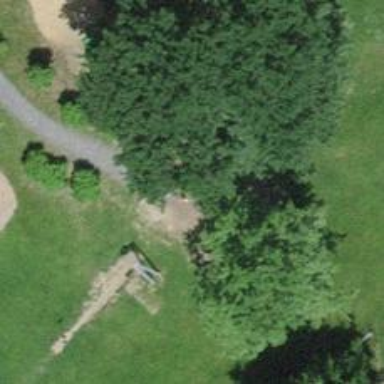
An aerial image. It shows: Playground structure.